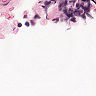
Metastatic tissue present: no